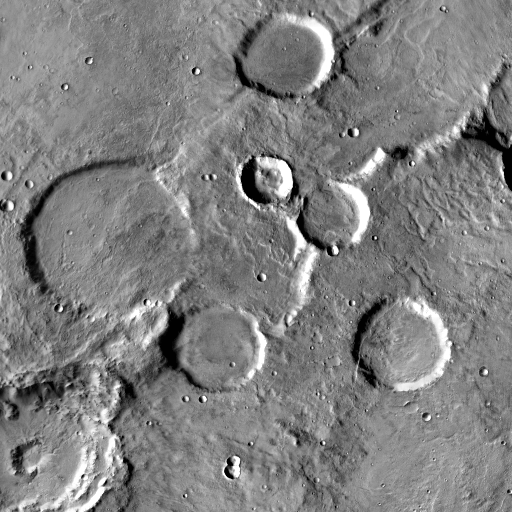
Crater classes present: Background, Other, Layered, Buried, Secondary